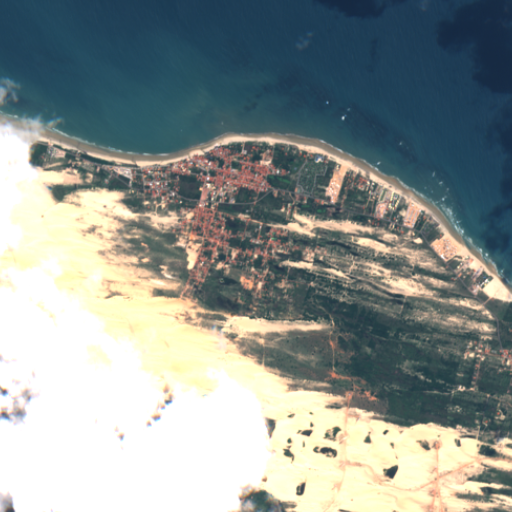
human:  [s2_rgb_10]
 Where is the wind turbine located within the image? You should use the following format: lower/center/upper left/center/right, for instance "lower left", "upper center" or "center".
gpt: The wind turbine is located in the lower of the image.
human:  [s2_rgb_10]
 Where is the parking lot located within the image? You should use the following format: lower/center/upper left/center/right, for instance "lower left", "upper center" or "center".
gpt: There is no parking lot in the image.